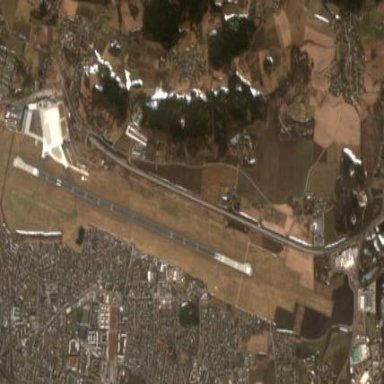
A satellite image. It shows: Asphalt runway at the airport.